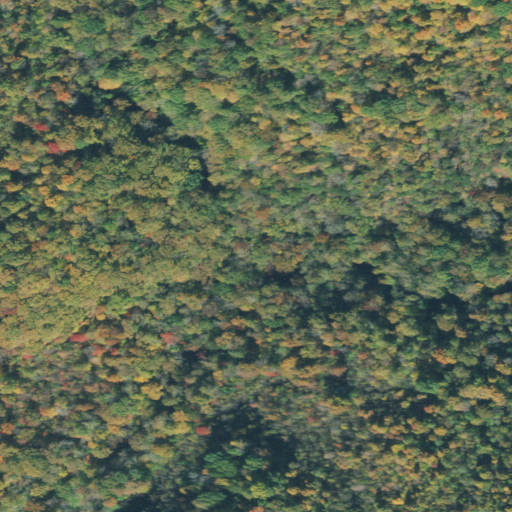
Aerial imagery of valley in Tennessee named Piney Hollow containing only deciduous forest